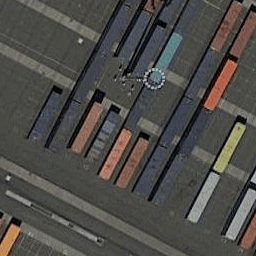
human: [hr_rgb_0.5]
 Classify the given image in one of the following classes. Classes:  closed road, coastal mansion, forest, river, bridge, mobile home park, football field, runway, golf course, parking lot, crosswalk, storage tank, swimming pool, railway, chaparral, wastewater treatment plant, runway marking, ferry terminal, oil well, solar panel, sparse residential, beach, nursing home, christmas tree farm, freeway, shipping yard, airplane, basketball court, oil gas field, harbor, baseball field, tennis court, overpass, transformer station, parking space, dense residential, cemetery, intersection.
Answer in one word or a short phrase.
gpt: shipping yard